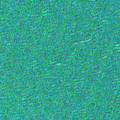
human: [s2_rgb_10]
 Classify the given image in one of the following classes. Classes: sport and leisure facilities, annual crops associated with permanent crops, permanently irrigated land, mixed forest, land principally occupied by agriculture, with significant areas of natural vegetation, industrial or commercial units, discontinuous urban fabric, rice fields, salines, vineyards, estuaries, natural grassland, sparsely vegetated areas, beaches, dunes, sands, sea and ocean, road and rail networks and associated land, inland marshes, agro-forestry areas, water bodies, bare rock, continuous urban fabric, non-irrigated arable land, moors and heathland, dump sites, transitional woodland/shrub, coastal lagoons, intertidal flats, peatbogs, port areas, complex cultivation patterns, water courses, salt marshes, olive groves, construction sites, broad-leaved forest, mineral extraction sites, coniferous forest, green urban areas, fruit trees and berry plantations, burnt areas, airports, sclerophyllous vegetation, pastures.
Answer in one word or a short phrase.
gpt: sea and ocean